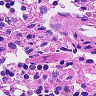
Metastatic tissue present: no